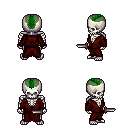
a pixel art fantasy rpg character, male body template, skeleton, red robe, red pants, green short mohawk hairstyle, dagger, four views (front, back, left, right), 2x2 character sprite sheet, small pixel art, hard edges, no anti-aliasing